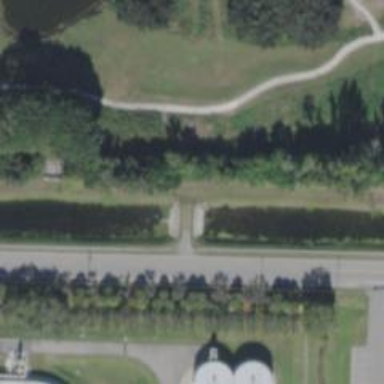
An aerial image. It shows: Culvert underpass for canal.